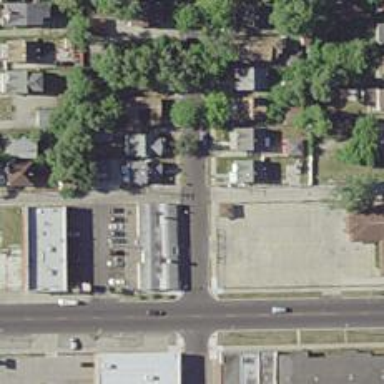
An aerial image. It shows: Alley classified as service road.